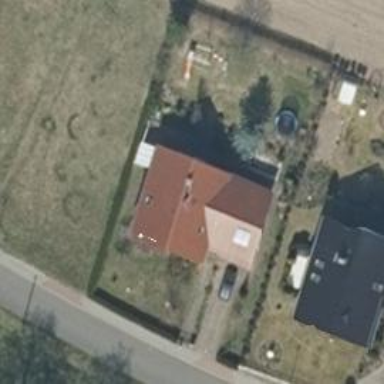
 where the roof is oriented along the structure."